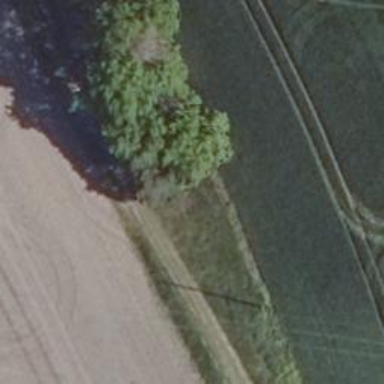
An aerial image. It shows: Row of trees in natural setting.